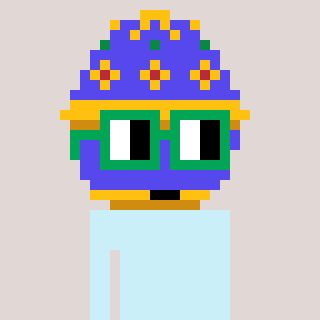
a pixel art character with square green glasses, a faberge-shaped head and a orange-colored body on a warm background